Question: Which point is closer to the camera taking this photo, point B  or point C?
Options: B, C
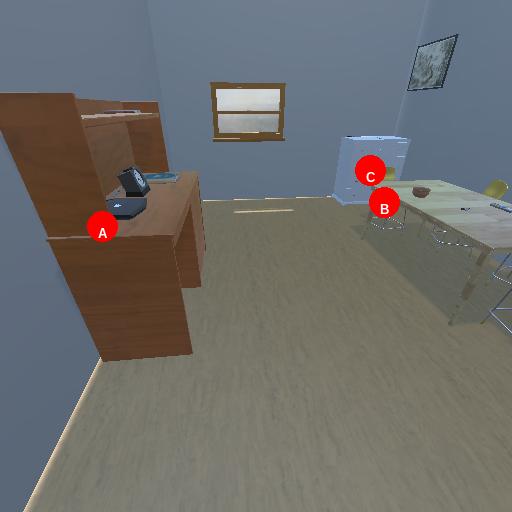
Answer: B